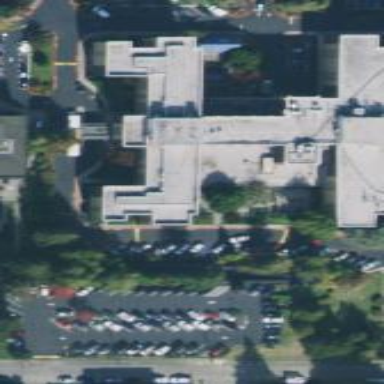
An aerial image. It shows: Nursing home building.